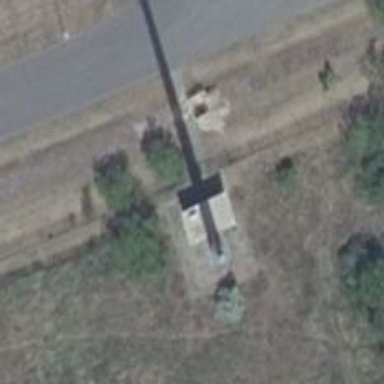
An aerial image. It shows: Communication tower.